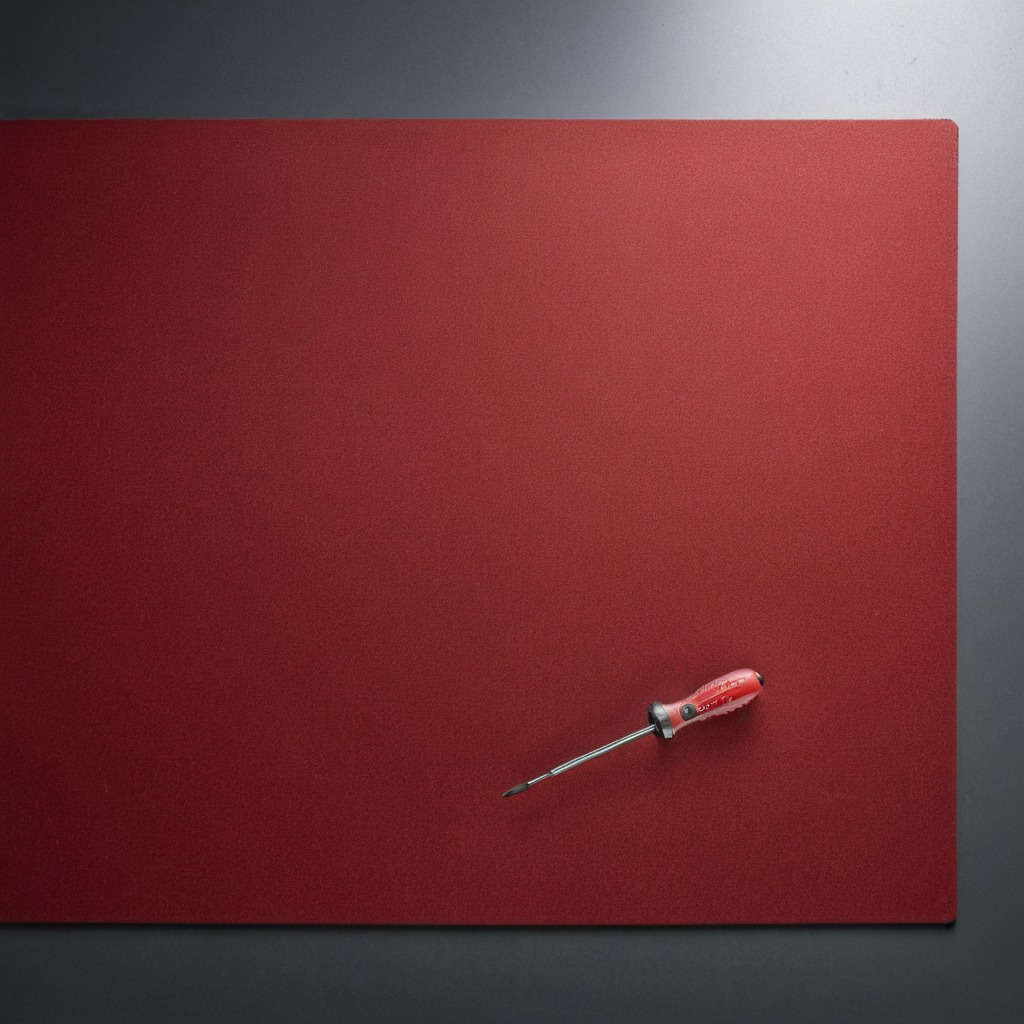
A screwdriver is lying on a clean granite tabletop covered with a red rubber mat inside a workshop under bright overhead lighting crisp shadows high clarity worn but beneath the mat.